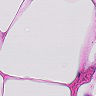
Metastatic tissue present: no